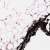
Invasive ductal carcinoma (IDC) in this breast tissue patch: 0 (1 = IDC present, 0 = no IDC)